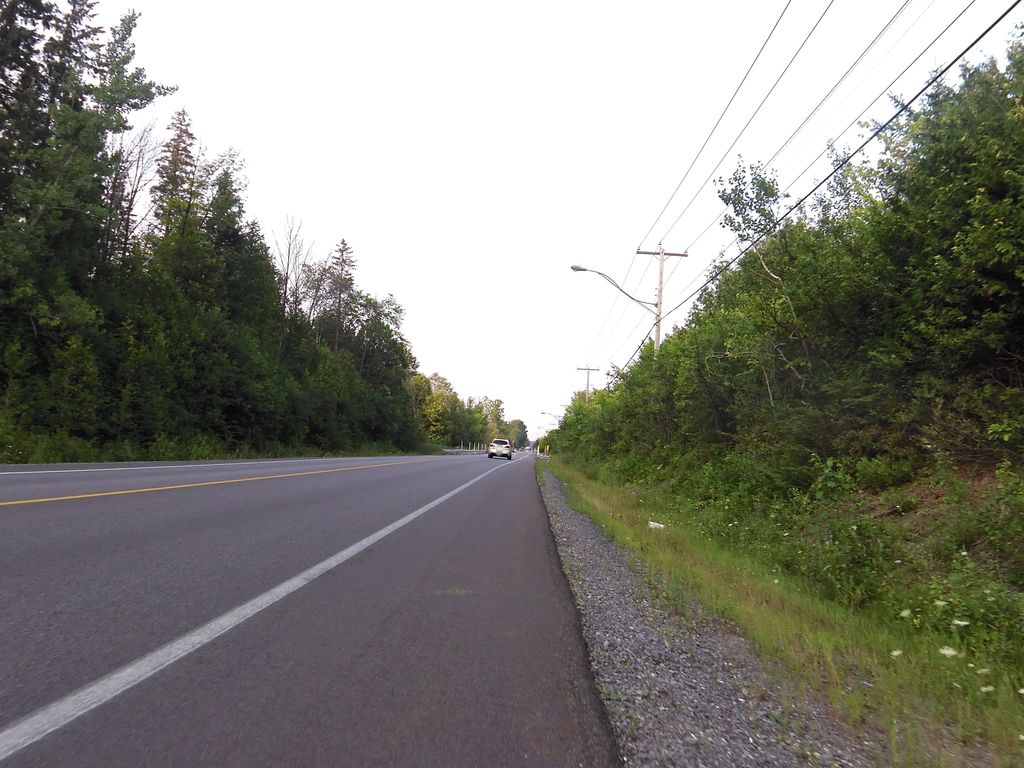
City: ottawa-gatineau